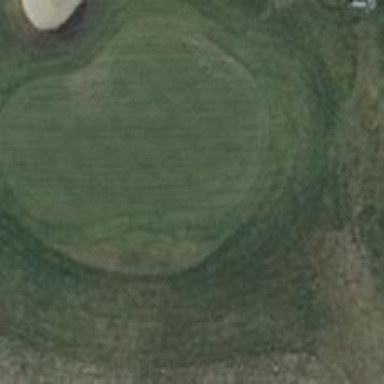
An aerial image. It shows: Golf green.